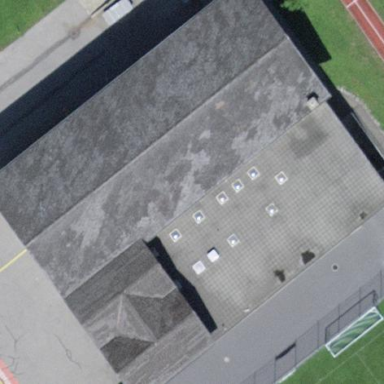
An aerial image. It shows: Sports center with multiple sport facilities located within building.